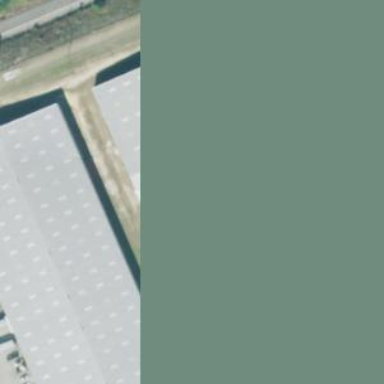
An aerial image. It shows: Warehouse building.